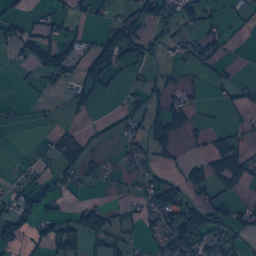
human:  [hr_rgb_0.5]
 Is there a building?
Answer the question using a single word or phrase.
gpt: yes

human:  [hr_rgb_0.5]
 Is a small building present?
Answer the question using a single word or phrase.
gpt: yes

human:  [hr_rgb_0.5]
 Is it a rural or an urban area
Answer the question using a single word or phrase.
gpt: urban

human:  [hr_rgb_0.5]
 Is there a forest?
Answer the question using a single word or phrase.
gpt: yes

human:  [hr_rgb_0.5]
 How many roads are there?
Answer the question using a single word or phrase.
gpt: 166

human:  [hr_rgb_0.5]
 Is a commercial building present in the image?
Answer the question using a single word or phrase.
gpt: yes

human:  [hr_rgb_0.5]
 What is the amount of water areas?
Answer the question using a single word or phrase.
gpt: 35

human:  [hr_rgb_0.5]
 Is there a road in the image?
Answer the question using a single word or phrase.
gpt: yes

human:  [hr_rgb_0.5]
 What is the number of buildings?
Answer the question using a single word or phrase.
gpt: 853

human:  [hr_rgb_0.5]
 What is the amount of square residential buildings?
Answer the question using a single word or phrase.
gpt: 5

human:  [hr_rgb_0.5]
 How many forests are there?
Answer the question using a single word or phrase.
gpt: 188

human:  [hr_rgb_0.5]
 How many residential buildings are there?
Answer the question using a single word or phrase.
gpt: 836

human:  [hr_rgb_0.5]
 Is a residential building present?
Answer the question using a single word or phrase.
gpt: yes

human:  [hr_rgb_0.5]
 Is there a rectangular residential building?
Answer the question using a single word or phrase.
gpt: yes

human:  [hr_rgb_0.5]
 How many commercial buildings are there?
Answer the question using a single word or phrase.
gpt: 10

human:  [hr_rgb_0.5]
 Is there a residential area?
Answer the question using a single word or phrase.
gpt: yes

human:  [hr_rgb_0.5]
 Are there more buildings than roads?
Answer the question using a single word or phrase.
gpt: yes

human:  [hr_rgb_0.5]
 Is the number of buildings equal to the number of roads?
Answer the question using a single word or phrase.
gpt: no

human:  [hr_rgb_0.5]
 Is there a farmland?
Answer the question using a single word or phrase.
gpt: yes

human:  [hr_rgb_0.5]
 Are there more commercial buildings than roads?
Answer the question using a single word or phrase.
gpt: no

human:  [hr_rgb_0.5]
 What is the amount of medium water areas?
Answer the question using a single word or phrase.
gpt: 7

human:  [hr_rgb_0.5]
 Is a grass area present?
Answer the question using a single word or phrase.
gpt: yes

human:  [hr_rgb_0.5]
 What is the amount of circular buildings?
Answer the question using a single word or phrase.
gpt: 5

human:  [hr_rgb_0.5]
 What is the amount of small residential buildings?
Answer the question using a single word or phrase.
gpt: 828

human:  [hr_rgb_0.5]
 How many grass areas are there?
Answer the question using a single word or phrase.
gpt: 185

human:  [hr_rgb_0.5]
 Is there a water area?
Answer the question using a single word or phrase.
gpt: yes

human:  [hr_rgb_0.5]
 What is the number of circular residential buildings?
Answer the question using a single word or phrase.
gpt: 5

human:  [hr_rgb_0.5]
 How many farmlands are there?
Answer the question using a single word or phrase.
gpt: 76

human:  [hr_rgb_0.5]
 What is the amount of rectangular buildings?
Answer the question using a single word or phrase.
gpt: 530

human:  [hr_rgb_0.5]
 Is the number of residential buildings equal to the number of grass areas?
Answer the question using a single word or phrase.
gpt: no

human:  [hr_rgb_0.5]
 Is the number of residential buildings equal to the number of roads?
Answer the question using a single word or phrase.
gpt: no

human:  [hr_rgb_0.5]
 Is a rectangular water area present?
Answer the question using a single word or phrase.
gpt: yes

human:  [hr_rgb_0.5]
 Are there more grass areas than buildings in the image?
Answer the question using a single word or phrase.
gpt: no

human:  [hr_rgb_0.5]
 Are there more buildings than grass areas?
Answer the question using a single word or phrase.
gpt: yes

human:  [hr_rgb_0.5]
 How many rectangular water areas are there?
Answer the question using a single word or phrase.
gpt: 13

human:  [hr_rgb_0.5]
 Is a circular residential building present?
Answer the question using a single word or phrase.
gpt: yes

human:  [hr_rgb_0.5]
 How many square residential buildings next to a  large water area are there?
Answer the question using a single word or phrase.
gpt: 2

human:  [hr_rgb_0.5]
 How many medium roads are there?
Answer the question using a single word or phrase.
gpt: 0

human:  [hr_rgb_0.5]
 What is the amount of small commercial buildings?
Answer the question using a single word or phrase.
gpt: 8

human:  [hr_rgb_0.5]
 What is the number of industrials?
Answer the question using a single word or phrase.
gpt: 4

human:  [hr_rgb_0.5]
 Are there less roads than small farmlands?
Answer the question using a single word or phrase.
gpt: no

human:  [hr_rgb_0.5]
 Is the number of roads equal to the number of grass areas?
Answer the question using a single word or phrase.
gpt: no

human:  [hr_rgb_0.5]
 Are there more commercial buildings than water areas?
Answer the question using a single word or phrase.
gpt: no

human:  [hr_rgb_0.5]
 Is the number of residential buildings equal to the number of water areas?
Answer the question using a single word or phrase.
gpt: no

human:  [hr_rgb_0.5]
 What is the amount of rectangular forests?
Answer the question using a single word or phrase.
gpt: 34

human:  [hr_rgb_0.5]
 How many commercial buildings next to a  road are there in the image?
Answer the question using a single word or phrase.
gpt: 10

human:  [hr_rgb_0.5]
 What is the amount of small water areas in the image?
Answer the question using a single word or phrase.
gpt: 24

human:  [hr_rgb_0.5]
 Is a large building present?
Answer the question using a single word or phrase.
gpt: no

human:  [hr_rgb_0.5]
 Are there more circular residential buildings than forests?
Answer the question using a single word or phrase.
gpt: no

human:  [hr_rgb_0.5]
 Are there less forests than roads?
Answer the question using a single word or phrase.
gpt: no

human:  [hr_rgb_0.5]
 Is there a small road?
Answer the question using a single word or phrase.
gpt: yes

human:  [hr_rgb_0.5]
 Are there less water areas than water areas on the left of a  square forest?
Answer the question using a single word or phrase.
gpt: no

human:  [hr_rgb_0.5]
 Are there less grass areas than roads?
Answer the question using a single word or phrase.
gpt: no

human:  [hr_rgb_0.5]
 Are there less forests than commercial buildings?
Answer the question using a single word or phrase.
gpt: no

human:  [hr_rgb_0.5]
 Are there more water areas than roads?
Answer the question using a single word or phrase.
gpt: no

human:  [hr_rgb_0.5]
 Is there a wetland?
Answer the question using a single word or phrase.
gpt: yes

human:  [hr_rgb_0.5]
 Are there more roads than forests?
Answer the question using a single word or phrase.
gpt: no

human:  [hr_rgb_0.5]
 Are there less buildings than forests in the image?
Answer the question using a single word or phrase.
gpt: no

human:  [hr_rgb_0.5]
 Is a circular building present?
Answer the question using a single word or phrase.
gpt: yes

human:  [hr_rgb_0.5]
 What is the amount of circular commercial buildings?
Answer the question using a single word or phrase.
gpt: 0

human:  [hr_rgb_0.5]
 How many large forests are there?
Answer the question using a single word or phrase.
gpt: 42

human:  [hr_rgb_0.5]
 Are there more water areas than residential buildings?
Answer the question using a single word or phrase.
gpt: no

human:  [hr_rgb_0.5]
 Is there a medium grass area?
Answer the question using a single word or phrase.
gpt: yes

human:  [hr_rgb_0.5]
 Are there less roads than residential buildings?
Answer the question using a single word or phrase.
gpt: yes